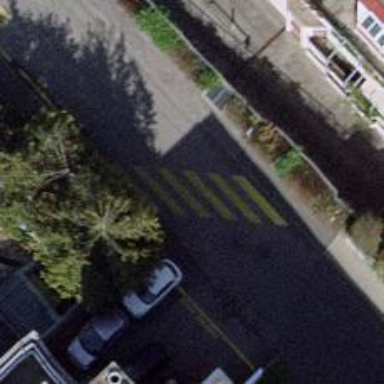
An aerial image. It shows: Zebra crossing on the road.